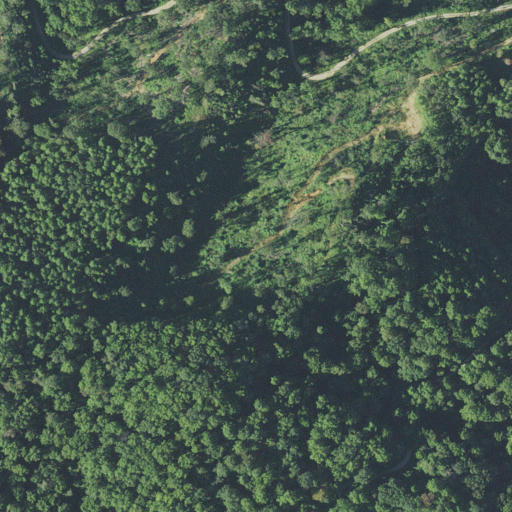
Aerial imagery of ridge(s) in North Carolina named Wiggins Ridge containing deciduous forest, shrub, grassland, and evergreen forest